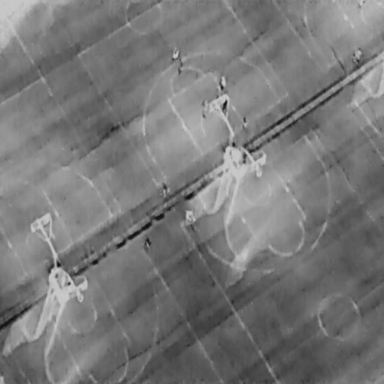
There are seven People in the infrared image.